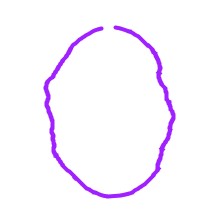
Shape: circle